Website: lowes
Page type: payment
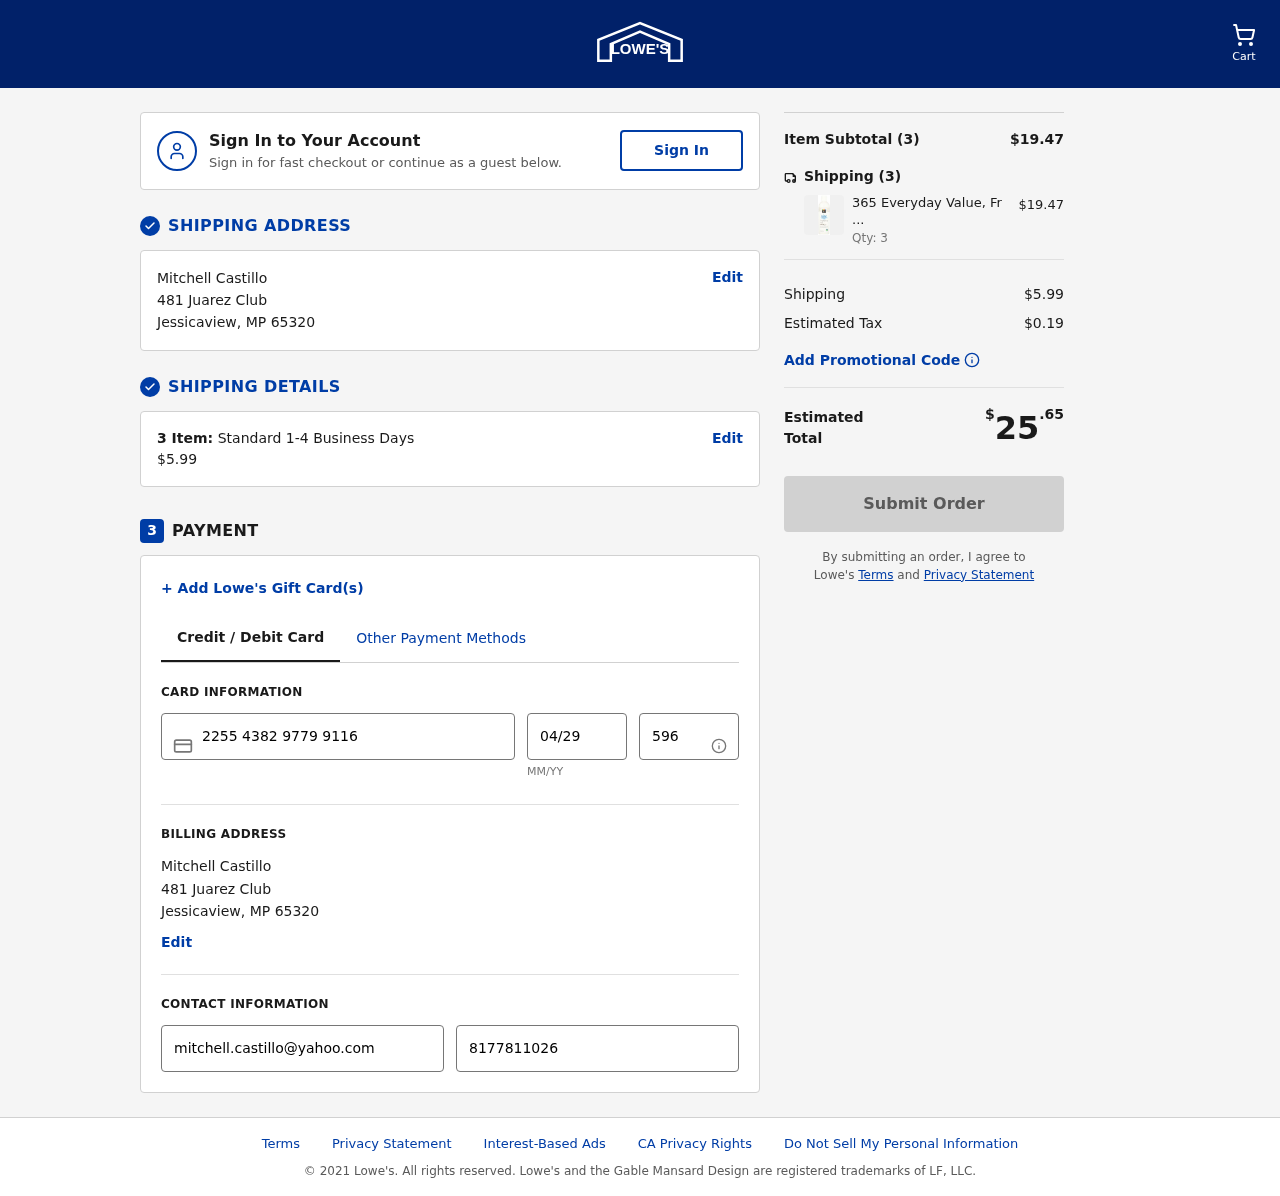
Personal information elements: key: PII_CARD_CVV
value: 596
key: PII_CARD_EXPIRY
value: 04/29
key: PII_CARD_NUMBER
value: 2255 4382 9779 9116
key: PII_CITY
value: Jessicaview
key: PII_EMAIL
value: mitchell.castillo@yahoo.com
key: PII_FULLNAME
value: Mitchell Castillo
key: PII_PHONE
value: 8177811026
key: PII_POSTCODE
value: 65320
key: PII_STATE_ABBR
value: MP
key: PII_STREET
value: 481 Juarez Club
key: PII_FULLNAME2
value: Mitchell Castillo
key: PII_STREET2
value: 481 Juarez Club
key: PII_CITY2
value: Jessicaview
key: PII_STATE_ABBR2
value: MP
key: PII_POSTCODE2
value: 65320
Product elements: key: PRODUCT1_NAME
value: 365 Everyday Value, Fragrance Free Shampoo, 16 fl oz
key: PRODUCT1_PRICE
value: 6.49
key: PRODUCT1_QUANTITY
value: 3
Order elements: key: ORDER_NUM_ITEMS
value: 3
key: ORDER_SHIPPING_COST
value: $5.99
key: ORDER_NUM_ITEMS2
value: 3
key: ORDER_SUBTOTAL
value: $19.47
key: ORDER_NUM_ITEMS3
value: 3
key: ORDER_SHIPPING_COST2
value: $5.99
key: ORDER_TAX
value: $0.19
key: ORDER_TOTAL
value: $25.65